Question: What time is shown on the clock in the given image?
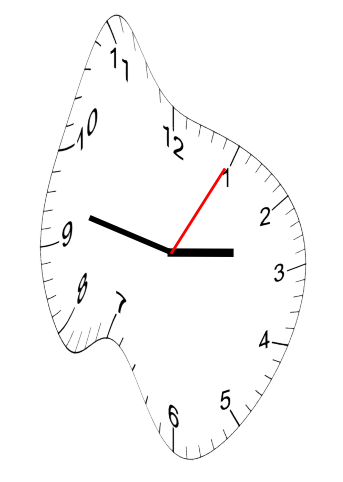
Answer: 02:47:05